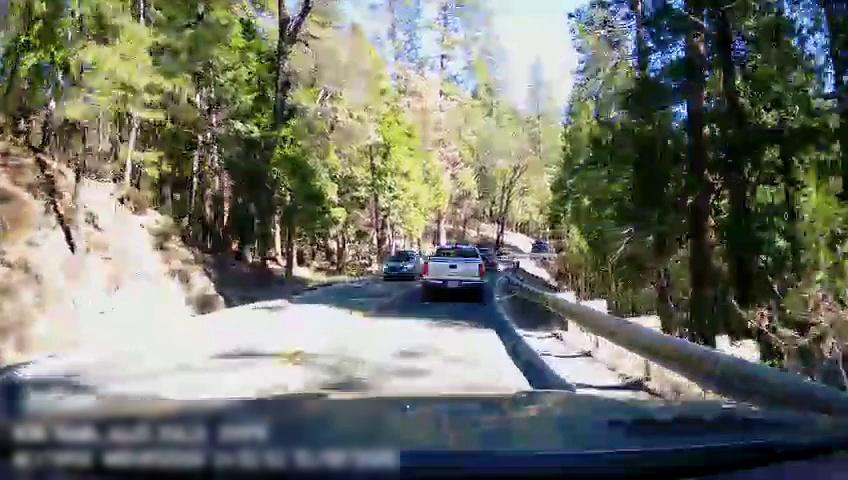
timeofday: Day
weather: Sunny
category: Drivable Space
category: Drivable Space
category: Vehicles | Truck
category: Vehicles | Car
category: Vehicles | Car
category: Lanes | Opposite Lane
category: Lanes | Current Lane
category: Lanes | Opposite Lane
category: Lanes | Current Lane